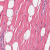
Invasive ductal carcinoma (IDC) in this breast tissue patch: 0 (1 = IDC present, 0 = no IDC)